Question: Given a description of the three-view drawing of a solid figure, find the maximum number of small cubes that the solid figure can be composed of when the three-view constraints are met.
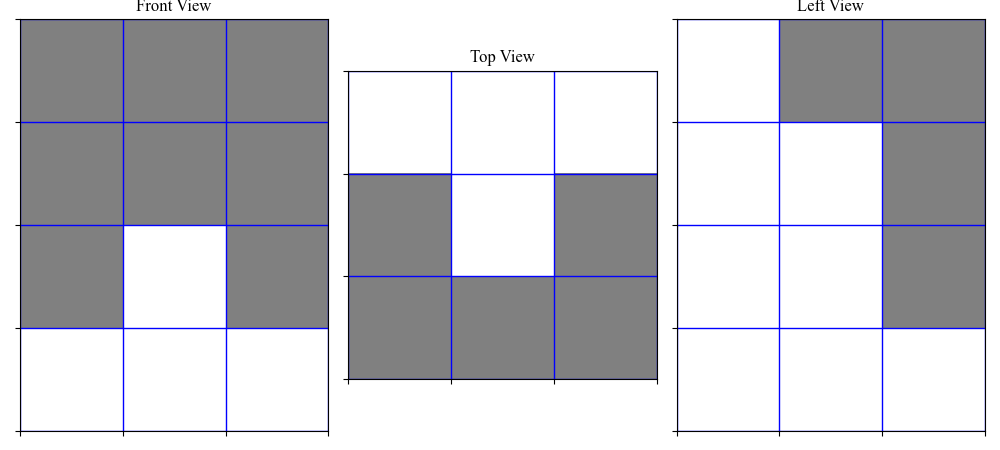
Answer: 10